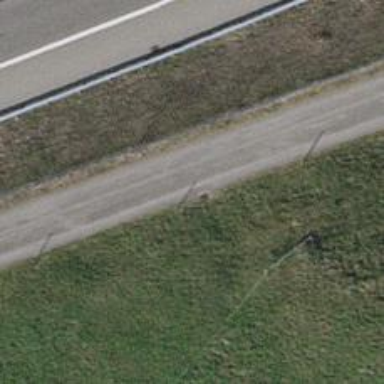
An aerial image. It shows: Unclassified road with asphalt surface.